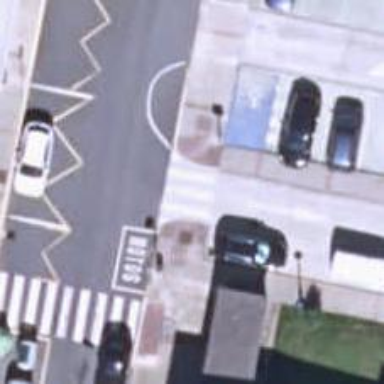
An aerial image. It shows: Uncontrolled zebra crossing on the road.